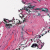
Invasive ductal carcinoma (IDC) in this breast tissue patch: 0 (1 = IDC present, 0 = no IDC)